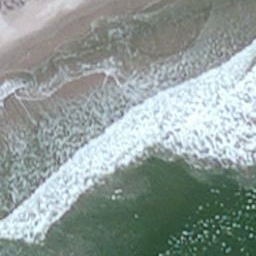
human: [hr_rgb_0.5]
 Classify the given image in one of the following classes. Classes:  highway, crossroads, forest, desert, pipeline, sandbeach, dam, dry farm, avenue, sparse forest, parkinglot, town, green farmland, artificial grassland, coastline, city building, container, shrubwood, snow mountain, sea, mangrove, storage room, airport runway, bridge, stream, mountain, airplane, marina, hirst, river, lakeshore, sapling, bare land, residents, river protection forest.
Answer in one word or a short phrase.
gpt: coastline